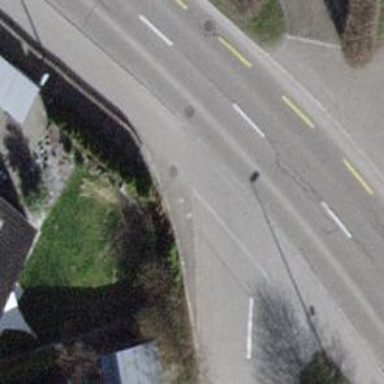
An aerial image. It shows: Asphalt path with sidewalk.